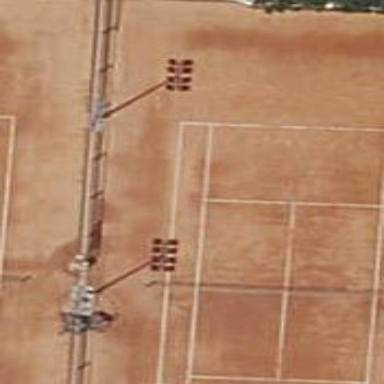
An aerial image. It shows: Tennis court on pitch.